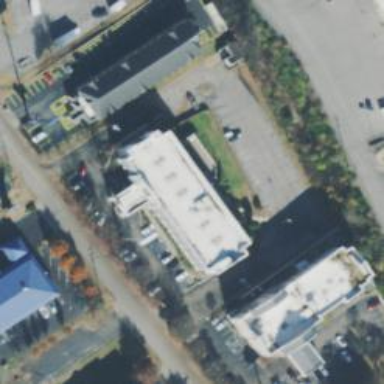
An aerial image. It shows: Hotel building.